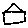
Label: house